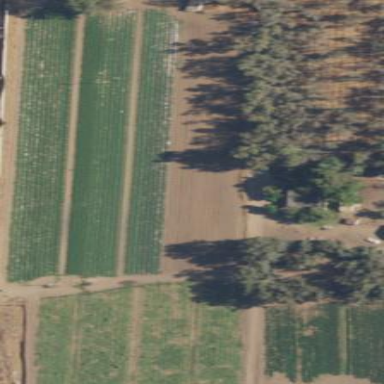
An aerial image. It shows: Farm.